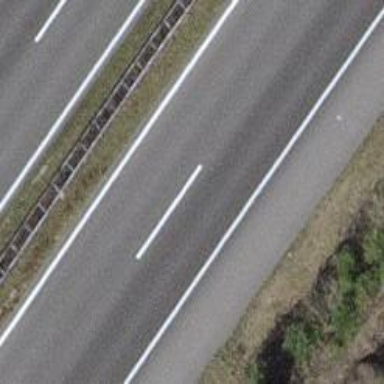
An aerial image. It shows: Asphalt motorway.